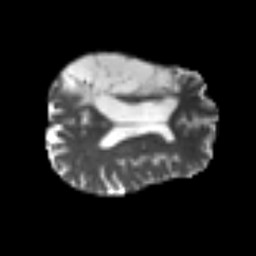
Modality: T2w
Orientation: axial
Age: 54
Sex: male
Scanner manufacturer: siemens
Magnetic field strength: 3 T
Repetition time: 4.4 s
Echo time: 0.1 s